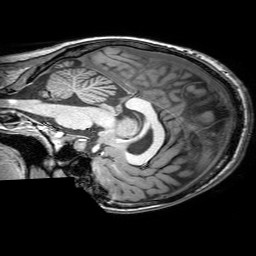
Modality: T1w
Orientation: sagittal
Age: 26
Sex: female
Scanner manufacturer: philips
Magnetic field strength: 3 T